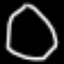
Label: octagon